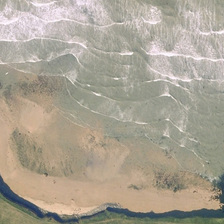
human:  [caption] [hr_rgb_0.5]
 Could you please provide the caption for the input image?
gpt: the waves are coming to the shore continually .

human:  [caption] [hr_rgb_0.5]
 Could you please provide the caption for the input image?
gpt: many wave ripples are next to a sandy beach .

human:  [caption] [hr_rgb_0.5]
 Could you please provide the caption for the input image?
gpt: many wave ripples are next to a sandy beach .

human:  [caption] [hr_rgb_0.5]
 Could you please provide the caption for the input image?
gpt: the waves are coming to the shore continually .

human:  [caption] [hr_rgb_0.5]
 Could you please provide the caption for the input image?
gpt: many wave ripples are next to a sandy beach .